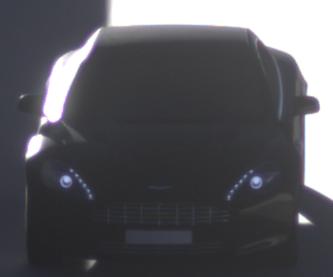
Make: Aston Martin
Model: Rapide
Detailed model: Rapide
Model produced from: 2010/03
Model produced until: 2013/07
Doors: 5
Color: black
Road condition: dry road
Daytime: sunrise or sunset
Contrast: high contrast